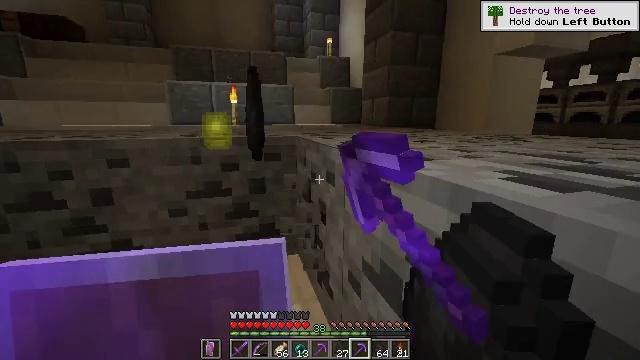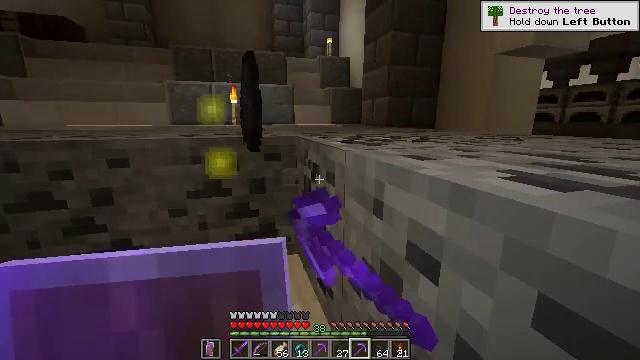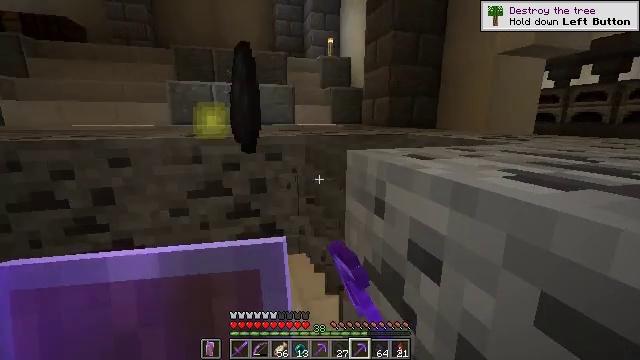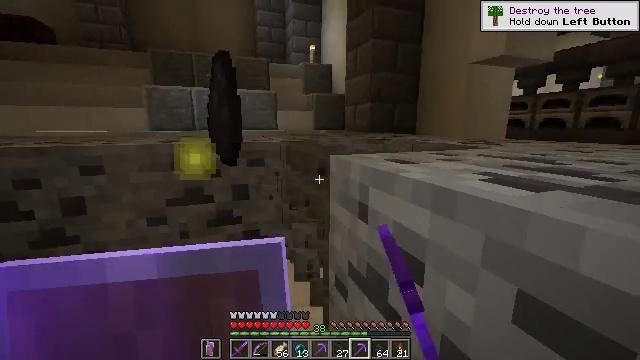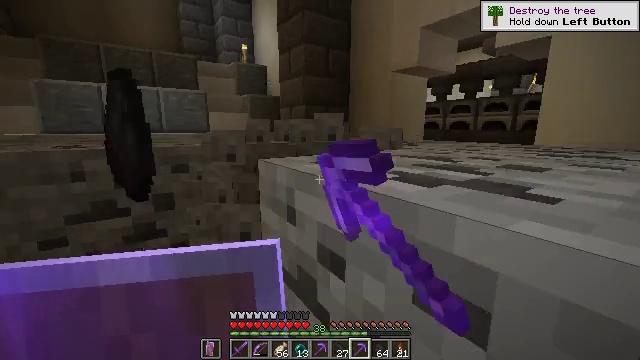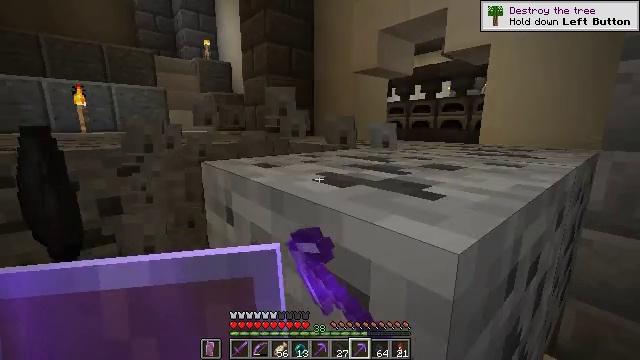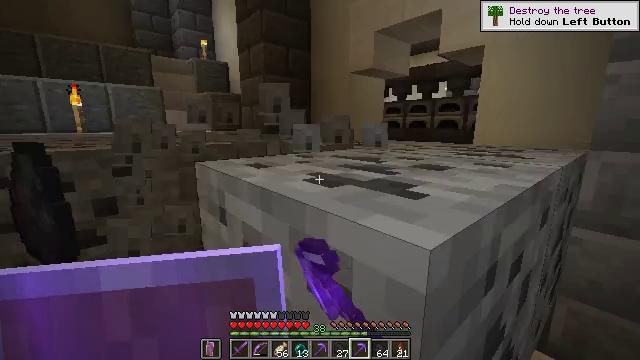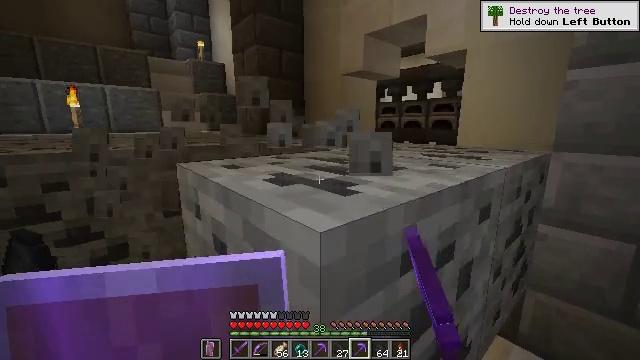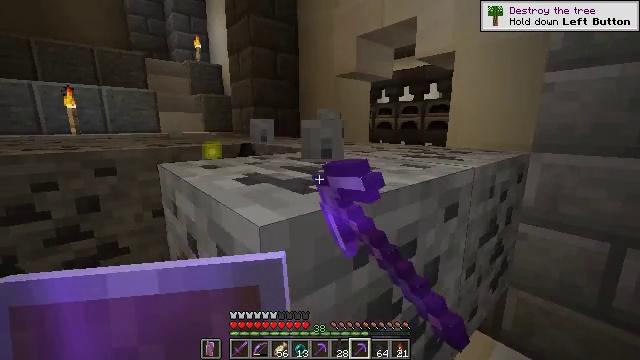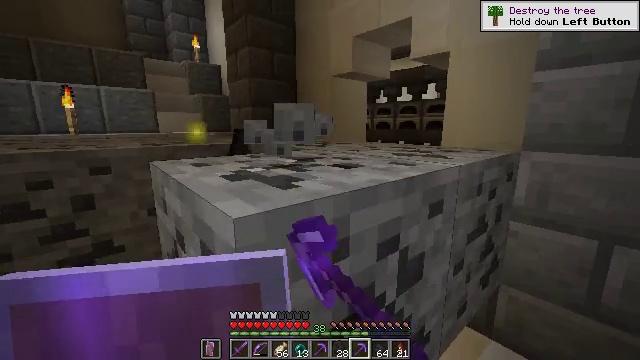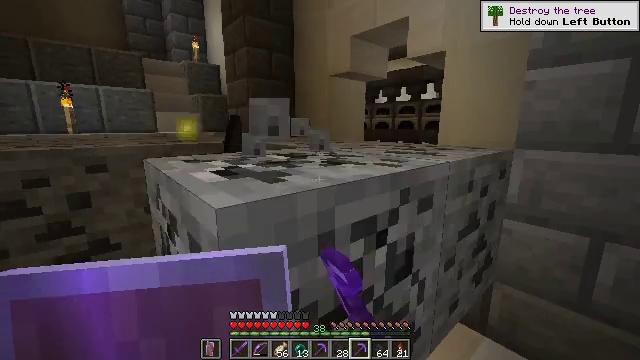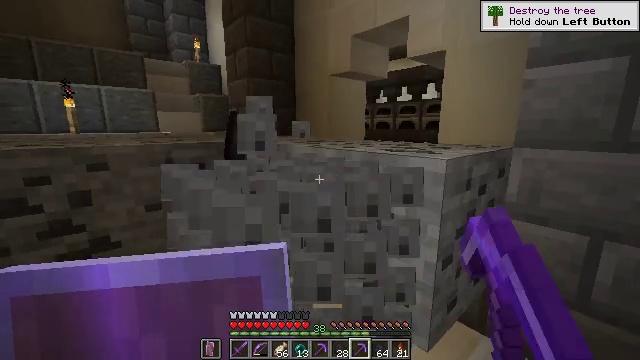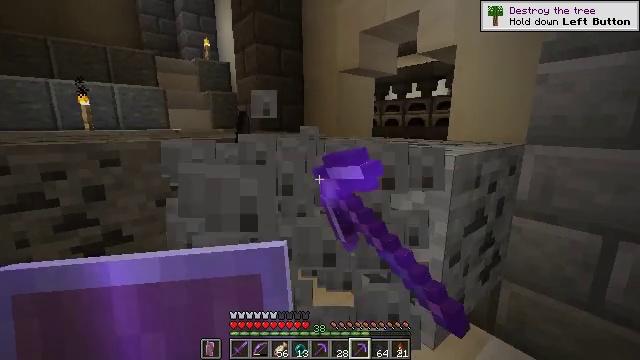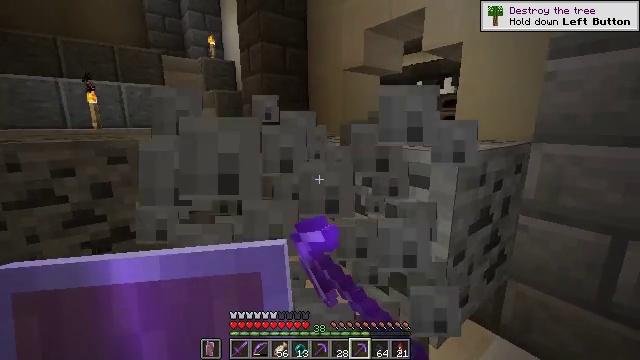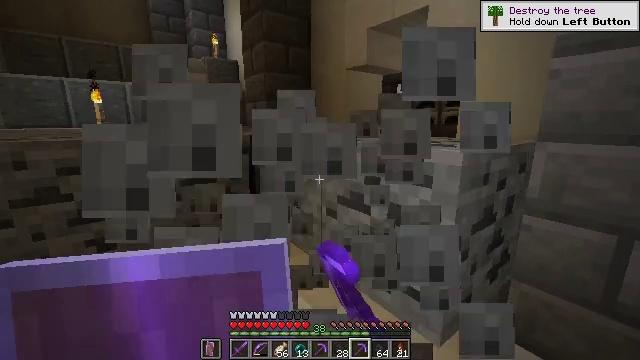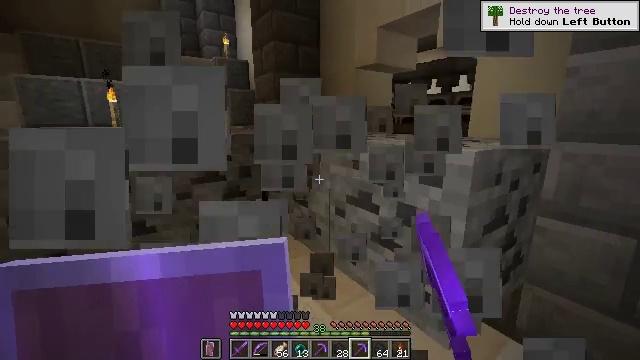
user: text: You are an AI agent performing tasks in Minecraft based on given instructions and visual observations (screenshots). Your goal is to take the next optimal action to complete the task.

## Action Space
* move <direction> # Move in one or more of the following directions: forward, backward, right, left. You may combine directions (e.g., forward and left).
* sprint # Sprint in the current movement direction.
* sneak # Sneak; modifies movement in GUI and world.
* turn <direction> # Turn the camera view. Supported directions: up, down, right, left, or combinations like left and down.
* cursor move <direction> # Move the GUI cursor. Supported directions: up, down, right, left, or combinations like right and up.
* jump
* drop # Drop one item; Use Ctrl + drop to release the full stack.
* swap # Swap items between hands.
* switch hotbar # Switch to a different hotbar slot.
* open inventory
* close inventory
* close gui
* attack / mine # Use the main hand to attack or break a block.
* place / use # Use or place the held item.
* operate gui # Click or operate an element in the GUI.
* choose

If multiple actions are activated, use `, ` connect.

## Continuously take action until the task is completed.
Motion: motion action
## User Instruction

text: Mine the coal ore underground.
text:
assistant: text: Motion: attack / mine
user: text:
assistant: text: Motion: attack / mine
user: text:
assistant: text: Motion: turn right and up, attack / mine
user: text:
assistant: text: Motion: move right, turn right, attack / mine
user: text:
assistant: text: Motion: move right, turn right, attack / mine
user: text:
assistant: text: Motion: move right, attack / mine
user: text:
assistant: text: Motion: move right, attack / mine
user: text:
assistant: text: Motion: attack / mine
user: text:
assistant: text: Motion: attack / mine
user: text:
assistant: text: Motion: attack / mine
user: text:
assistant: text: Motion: attack / mine
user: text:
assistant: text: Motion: turn left, attack / mine
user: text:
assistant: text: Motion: turn left, attack / mine
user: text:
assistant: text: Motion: attack / mine
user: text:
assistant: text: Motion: turn left, attack / mine
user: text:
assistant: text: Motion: turn left, attack / mine
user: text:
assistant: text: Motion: move forward, attack / mine
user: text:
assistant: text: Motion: move forward and move right, attack / mine
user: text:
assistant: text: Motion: move forward and move right, attack / mine
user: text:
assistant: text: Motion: move forward and move right, turn right, attack / mine
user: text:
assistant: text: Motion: move forward and move right, turn right, attack / mine
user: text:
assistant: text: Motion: move forward and move right, attack / mine
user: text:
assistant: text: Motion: move forward, turn left, attack / mine
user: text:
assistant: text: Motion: move forward, turn left, attack / mine
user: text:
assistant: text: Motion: turn left, attack / mine
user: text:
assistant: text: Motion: turn left and up, attack / mine
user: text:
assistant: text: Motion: turn left, attack / mine
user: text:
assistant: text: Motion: attack / mine
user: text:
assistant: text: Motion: attack / mine
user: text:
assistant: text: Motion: attack / mine